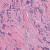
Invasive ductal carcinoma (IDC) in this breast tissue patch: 1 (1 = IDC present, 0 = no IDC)